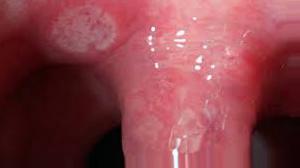
Condition: Mouth Ulcer